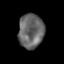
Tissue: prostate
Cell type: T cells
Senescence score: 0.7107
Nuclear area (px): 857
Mean DAPI intensity: 102.421